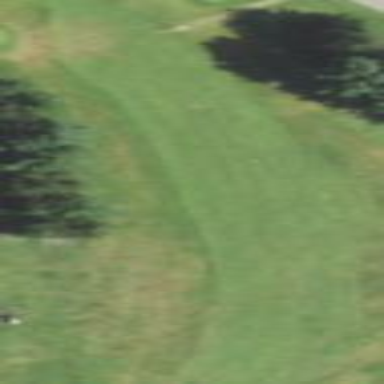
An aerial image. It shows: Grassy area designated for leisure. It is golf pitch with fairways.